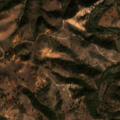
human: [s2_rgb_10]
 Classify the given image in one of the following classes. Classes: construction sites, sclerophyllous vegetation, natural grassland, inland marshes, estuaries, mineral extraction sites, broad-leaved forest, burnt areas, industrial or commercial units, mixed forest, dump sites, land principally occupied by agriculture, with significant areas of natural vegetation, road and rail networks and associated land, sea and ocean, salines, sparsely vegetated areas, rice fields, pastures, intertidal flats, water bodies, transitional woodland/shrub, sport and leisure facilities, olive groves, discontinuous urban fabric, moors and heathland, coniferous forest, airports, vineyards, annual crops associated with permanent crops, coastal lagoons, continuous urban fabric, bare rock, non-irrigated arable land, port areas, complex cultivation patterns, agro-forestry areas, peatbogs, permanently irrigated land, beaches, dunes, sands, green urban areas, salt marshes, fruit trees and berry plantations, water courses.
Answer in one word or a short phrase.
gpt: non-irrigated arable land, land principally occupied by agriculture, with significant areas of natural vegetation, transitional woodland/shrub